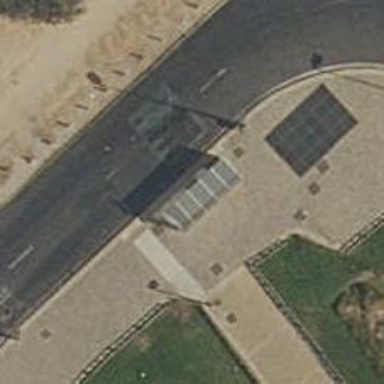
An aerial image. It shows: Bus stop with platform for public transport.